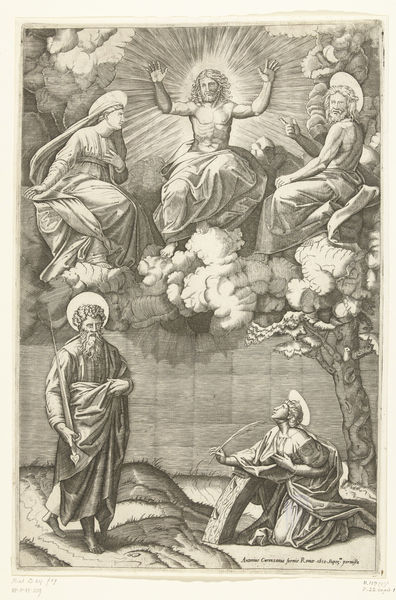
Titel: Christus en Maria en Johannes de Doper met heiligen Paulus en Catharina van Alexandrië
Künstler: Marcantonio Raimondi
Standort: Amsterdam
Institution: Rijksmuseum
Schlagwörter: baum, feder, gott, himmel, mann, wolken, frauen, sitzen, frau, männer, wolke, bart, boden, rad, palme, strahlen, stich, illustration, beten, heiligenschein, christus, jesus, segen, heiliger, heilige, schreiber, maria, himmelfahrt, federkiel, katharina, bärtiger, buchillustration, seriendruck